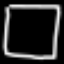
Label: square